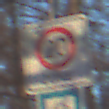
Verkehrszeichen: BeginnZone20
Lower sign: SackgasseRadverkehrDurchlaessig
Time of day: SunriseSunset
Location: Outdoor (Nature)
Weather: Clear
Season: Autumn
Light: Natural